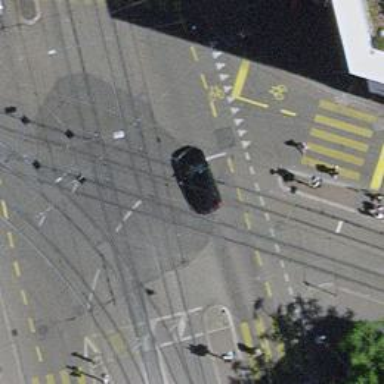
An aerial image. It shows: Tram level crossing on the railway.